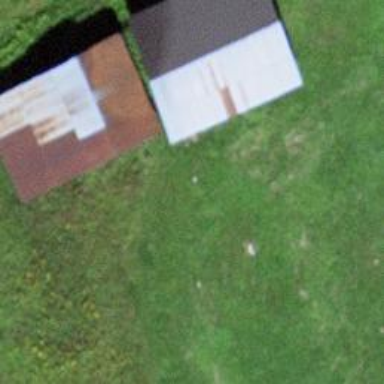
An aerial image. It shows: Barn.